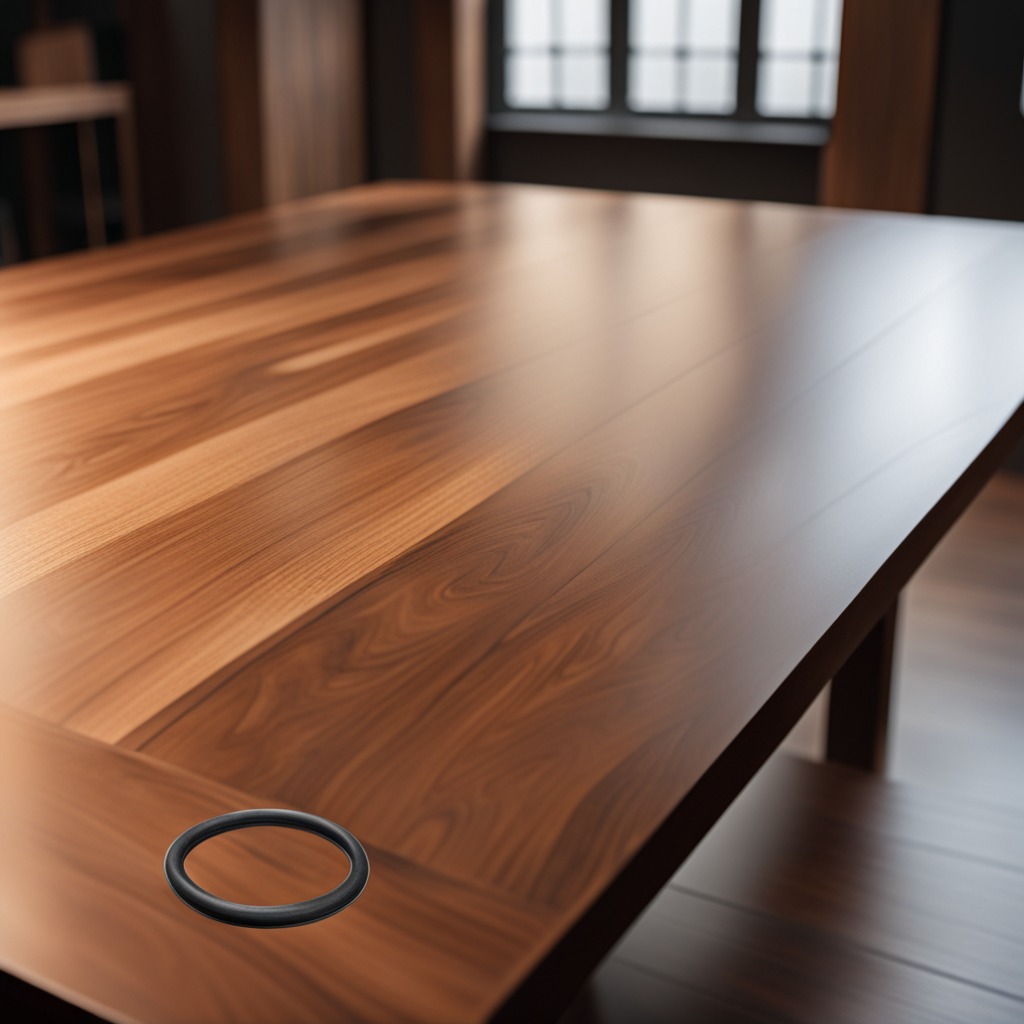
A rubber O-ring is lying on the wooden table in a carpentry studio.